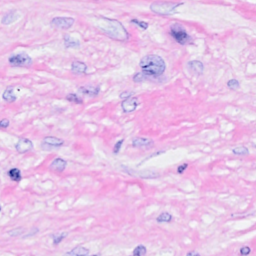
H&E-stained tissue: Breast